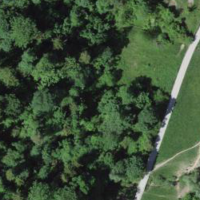
EUNIS habitat code: 44
Species observed at this site:
Allium ursinum
Corvus corone
Pyrochroa coccinea
Cercopis vulnerata
Urtica dioica
Prunus spinosa
Apis mellifera
Cornus sanguinea